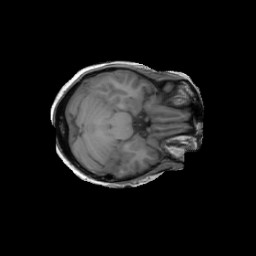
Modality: T1w
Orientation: axial
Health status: ill
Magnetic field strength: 3 T